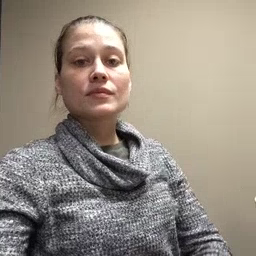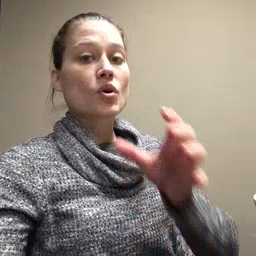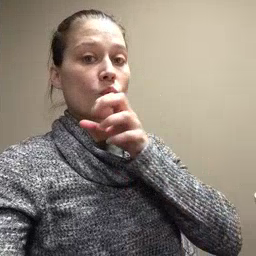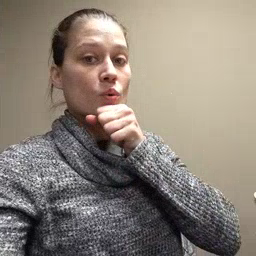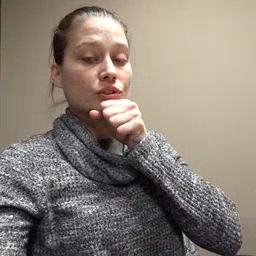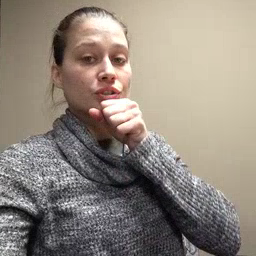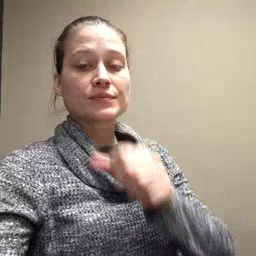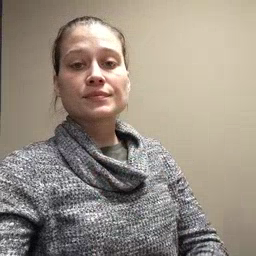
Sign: orange